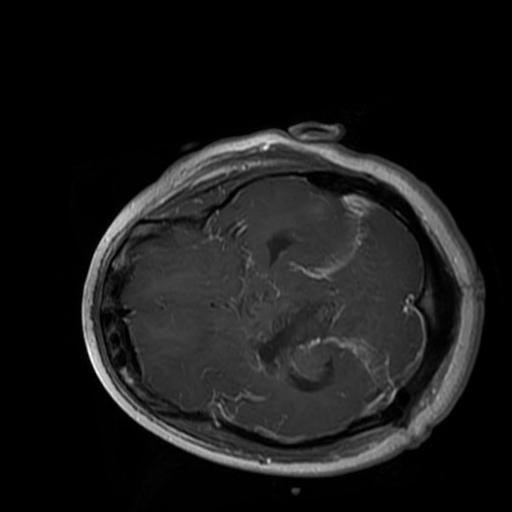
Label: brain_glioma